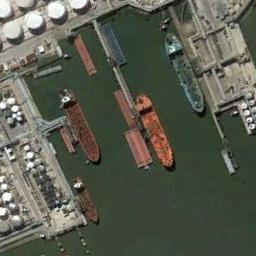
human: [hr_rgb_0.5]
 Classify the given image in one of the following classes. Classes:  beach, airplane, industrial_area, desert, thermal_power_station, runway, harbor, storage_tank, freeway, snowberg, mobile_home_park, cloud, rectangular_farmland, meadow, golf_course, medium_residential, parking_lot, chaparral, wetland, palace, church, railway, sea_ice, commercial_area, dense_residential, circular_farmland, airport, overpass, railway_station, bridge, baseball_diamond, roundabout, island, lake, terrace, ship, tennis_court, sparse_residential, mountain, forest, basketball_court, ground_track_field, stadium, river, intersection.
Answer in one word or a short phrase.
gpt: ship